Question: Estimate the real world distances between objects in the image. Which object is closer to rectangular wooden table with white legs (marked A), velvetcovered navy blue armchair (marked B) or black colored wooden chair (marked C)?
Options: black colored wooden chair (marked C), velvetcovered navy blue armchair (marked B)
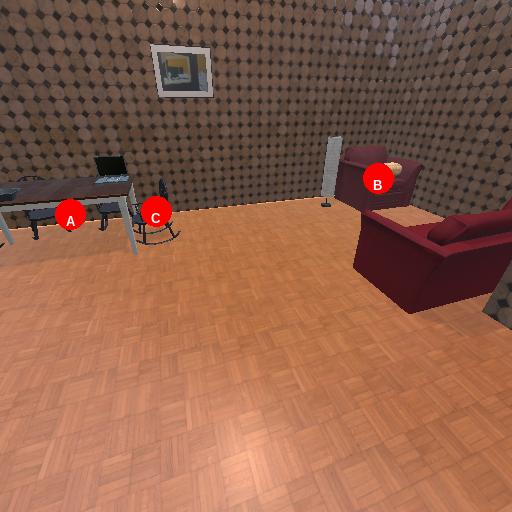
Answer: black colored wooden chair (marked C)